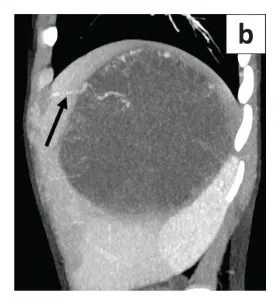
Sagittal maximum intensity projection image showing a tortuous artery supplying the periphery of the lesion as denoted by the black arrow.
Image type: radiology (ct)